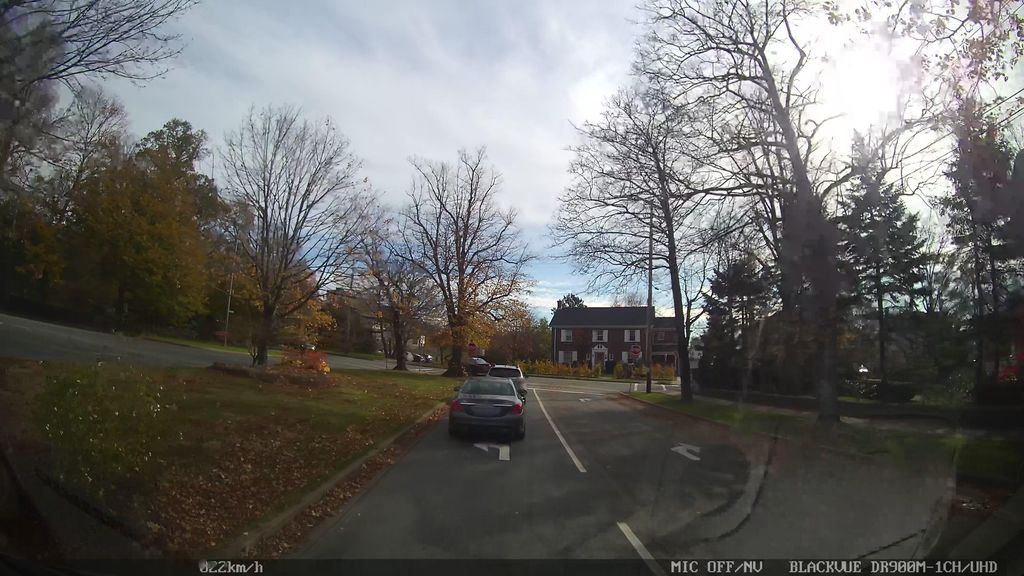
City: halifax